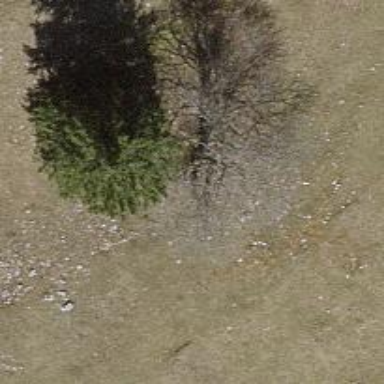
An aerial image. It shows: Beautiful tree in nature.